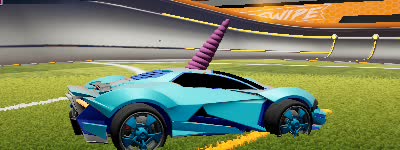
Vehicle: werewolf